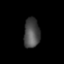
Tissue: prostate
Cell type: T cells
Senescence score: 0.344
Nuclear area (px): 460
Mean DAPI intensity: 75.12